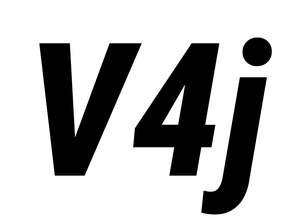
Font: Roboto-Italic_Condensed_ExtraBold_Italic